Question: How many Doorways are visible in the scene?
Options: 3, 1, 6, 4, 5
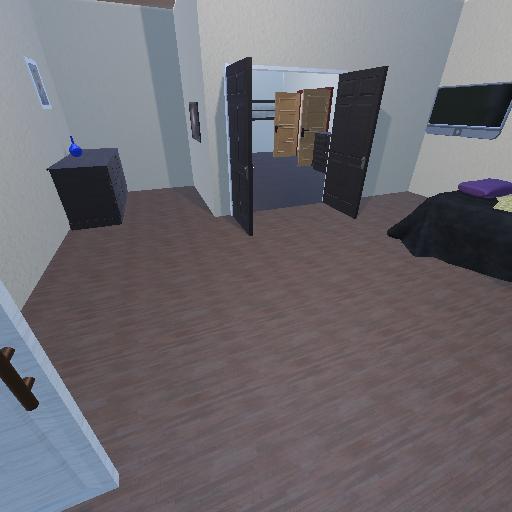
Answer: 3